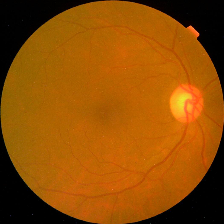
Diabetic retinopathy grade: No DR